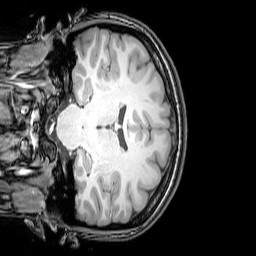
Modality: T1w
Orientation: coronal
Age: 21
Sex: female
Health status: healthy
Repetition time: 0.081 s
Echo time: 0.037 s